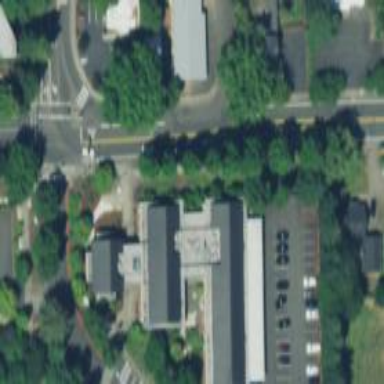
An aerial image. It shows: Police building.